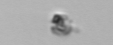
Label: detritus